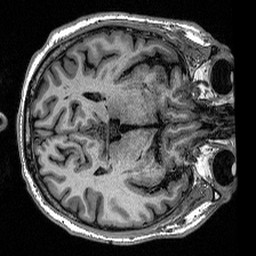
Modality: T1w
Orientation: axial
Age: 53
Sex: male
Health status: healthy
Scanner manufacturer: siemens
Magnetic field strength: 1.5 T
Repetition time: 2.73 s
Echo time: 0.00357 s